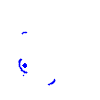
Particle: pion